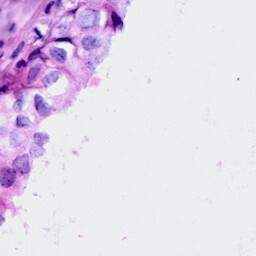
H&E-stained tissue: Breast